Interaction volume radius: 10 \u00c5
Interaction volume height: 20 \u00c5
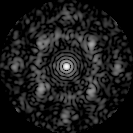
Disorder parameter: 0.6345